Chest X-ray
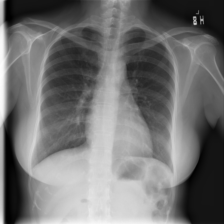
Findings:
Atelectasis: negative
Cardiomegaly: negative
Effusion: negative
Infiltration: negative
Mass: negative
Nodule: negative
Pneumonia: negative
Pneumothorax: negative
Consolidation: negative
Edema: negative
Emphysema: negative
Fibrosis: negative
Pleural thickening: negative
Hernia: negative